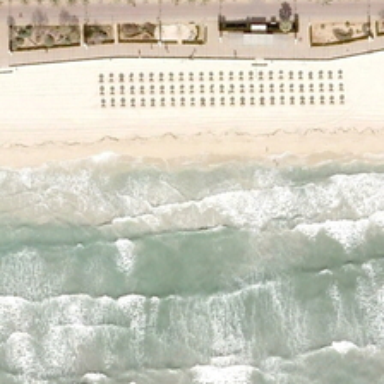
Yellow beach is between a road and a piece of green ocean with many white waves .